【题型】解答题　【知识点】向量　【难度】medium
如图，平面向量 $\vec{e_1}$ 与 $\vec{e_2}$ 是单位向量，夹角为 $60^\circ$，那么，向量 $\vec{e_1}, \vec{e_2}$ 构成平面的一个基. 若 $\vec{a} = x\vec{e_1} + y\vec{e_2}$，则将有序实数对 $\langle x,y \rangle$ 称为向量 $\vec{a}$ 在这个基下的斜坐标，表示为 $\vec{a} = \langle x,y \rangle$.

(1) 记向量 $\vec{e_1} = \overrightarrow{OA}, \vec{e_2} = \overrightarrow{OB}$，求向量 $\overrightarrow{AB}$ 在这个基下的斜坐标；

(2) 设 $\vec{a} = \langle 1,-1 \rangle, \vec{b} = \langle 2,0 \rangle$，求 $\vec{a} \cdot \vec{b}$；

(3) 请以 (2) 中的问题为特例，提出一个一般性的问题，并解决问题.
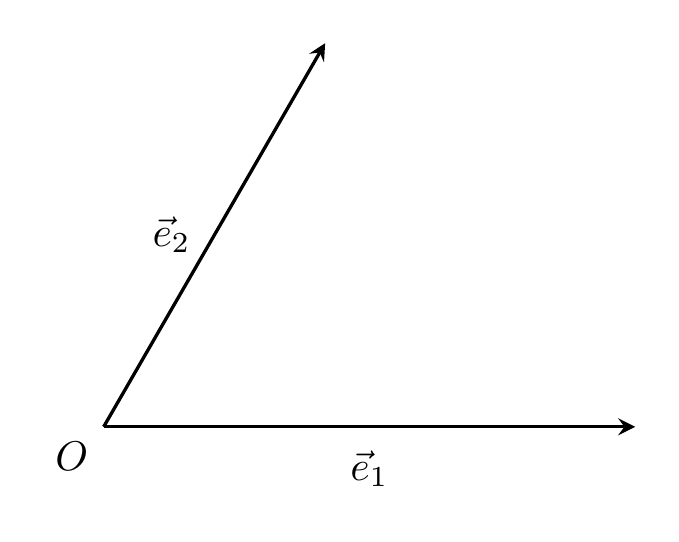
【解答】

【答案】 (1) $\langle -1,1 \rangle$

(2) 1

(3) 答案见解析

【分析】 (1) 根据向量的线性运算、新定义运算可得答案；

(2) 根据向量的数量积运算可得答案；

(3) 设 $\vec{a} = \langle x_1,y_1 \rangle, \vec{b} = \langle x_2,y_2 \rangle$，求 $\vec{a} \cdot \vec{b}$ 的斜坐标表示公式，根据向量的数量积运算可得答案；或设 $\vec{a} = \langle x_1,y_1 \rangle, \vec{b} = \langle x_2,y_2 \rangle, \vec{a} \perp \vec{b}$ 的充要条件为 $x_1x_2 + y_1y_2 + \frac{1}{2}(x_1y_2 + y_1x_2) = 0$.

【详解】 (1) $\overrightarrow{AB} = \overrightarrow{OB} - \overrightarrow{OA} = \vec{e_2} - \vec{e_1} = -\vec{e_1} + \vec{e_2}$,

所以，向量 $\overrightarrow{AB} = \langle -1,1 \rangle$；

(2) 由已知，有 $\vec{a} = \vec{e_1} - \vec{e_2}, \vec{b} = 2\vec{e_1}$,

$\vec{a} \cdot \vec{b} = (\vec{e_1} - \vec{e_2}) \cdot (2\vec{e_1}) = 2\vec{e_1}^2 - 2\vec{e_2} \cdot \vec{e_1} = 2 - 2\cos 60^\circ = 1$；

(3) 设 $\vec{a} = \langle x_1,y_1 \rangle, \vec{b} = \langle x_2,y_2 \rangle$，求 $\vec{a} \cdot \vec{b}$ 的斜坐标表示公式,

$\vec{a} = x_1\vec{e_1} + y_1\vec{e_2}, \vec{b} = x_2\vec{e_1} + y_2\vec{e_2}$,

$\vec{a} \cdot \vec{b} = (x_1\vec{e_1} + y_1\vec{e_2}) \cdot (x_2\vec{e_1} + y_2\vec{e_2})$

$= x_1x_2\vec{e_1} \cdot \vec{e_1} + x_1y_2\vec{e_1} \cdot \vec{e_2} + y_1x_2\vec{e_2} \cdot \vec{e_1} + y_1y_2\vec{e_2} \cdot \vec{e_2}$

$= x_1x_2\vec{e_1} \cdot \vec{e_1} + y_1y_2\vec{e_2} \cdot \vec{e_2} + (x_1y_2 + y_1x_2)\vec{e_2} \cdot \vec{e_1}$

$= x_1x_2 + y_1y_2 + \frac{1}{2}(x_1y_2 + y_1x_2)$,

或，设 $\vec{a} = \langle x_1,y_1 \rangle, \vec{b} = \langle x_2,y_2 \rangle, \vec{a} \perp \vec{b}$ 的充要条件为 $x_1x_2 + y_1y_2 + \frac{1}{2}(x_1y_2 + y_1x_2) = 0$.